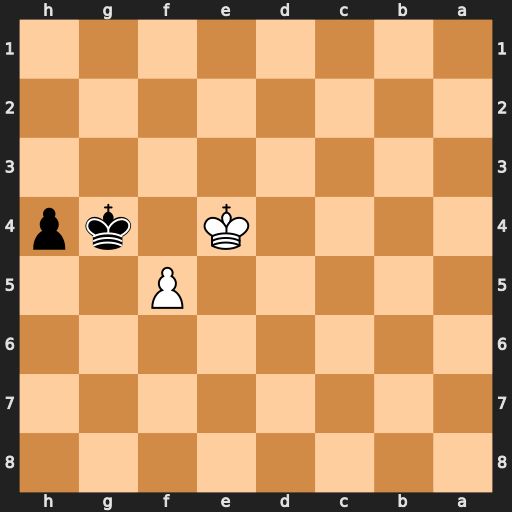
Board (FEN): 8/8/8/5P2/4K1kp/8/8/8
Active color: b
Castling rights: -
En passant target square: -
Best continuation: h3 Ke5 h2 f6 h1=Q